Aerial crown-view tile of a tropical tree (Barro Colorado Island, Panama), acquired 20250217:
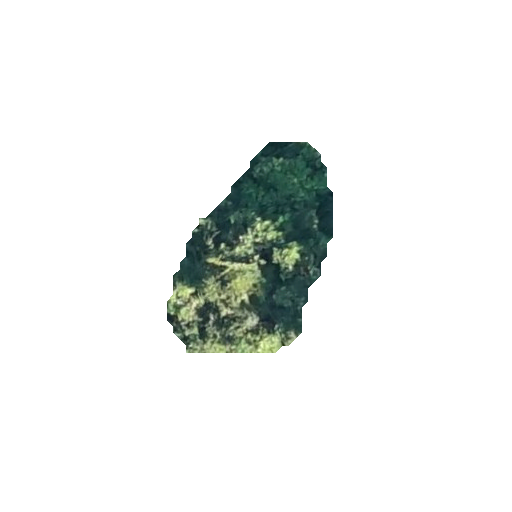
Species: Calophyllum longifolium
GBIF accepted scientific name: Calophyllum longifolium
Crown area: 35.651 m²